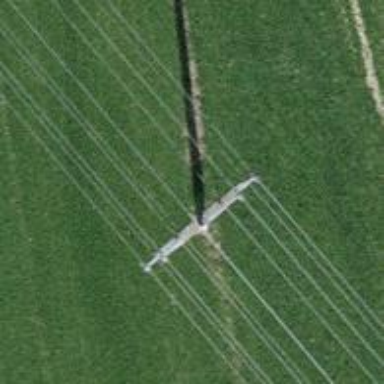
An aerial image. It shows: Power pole.